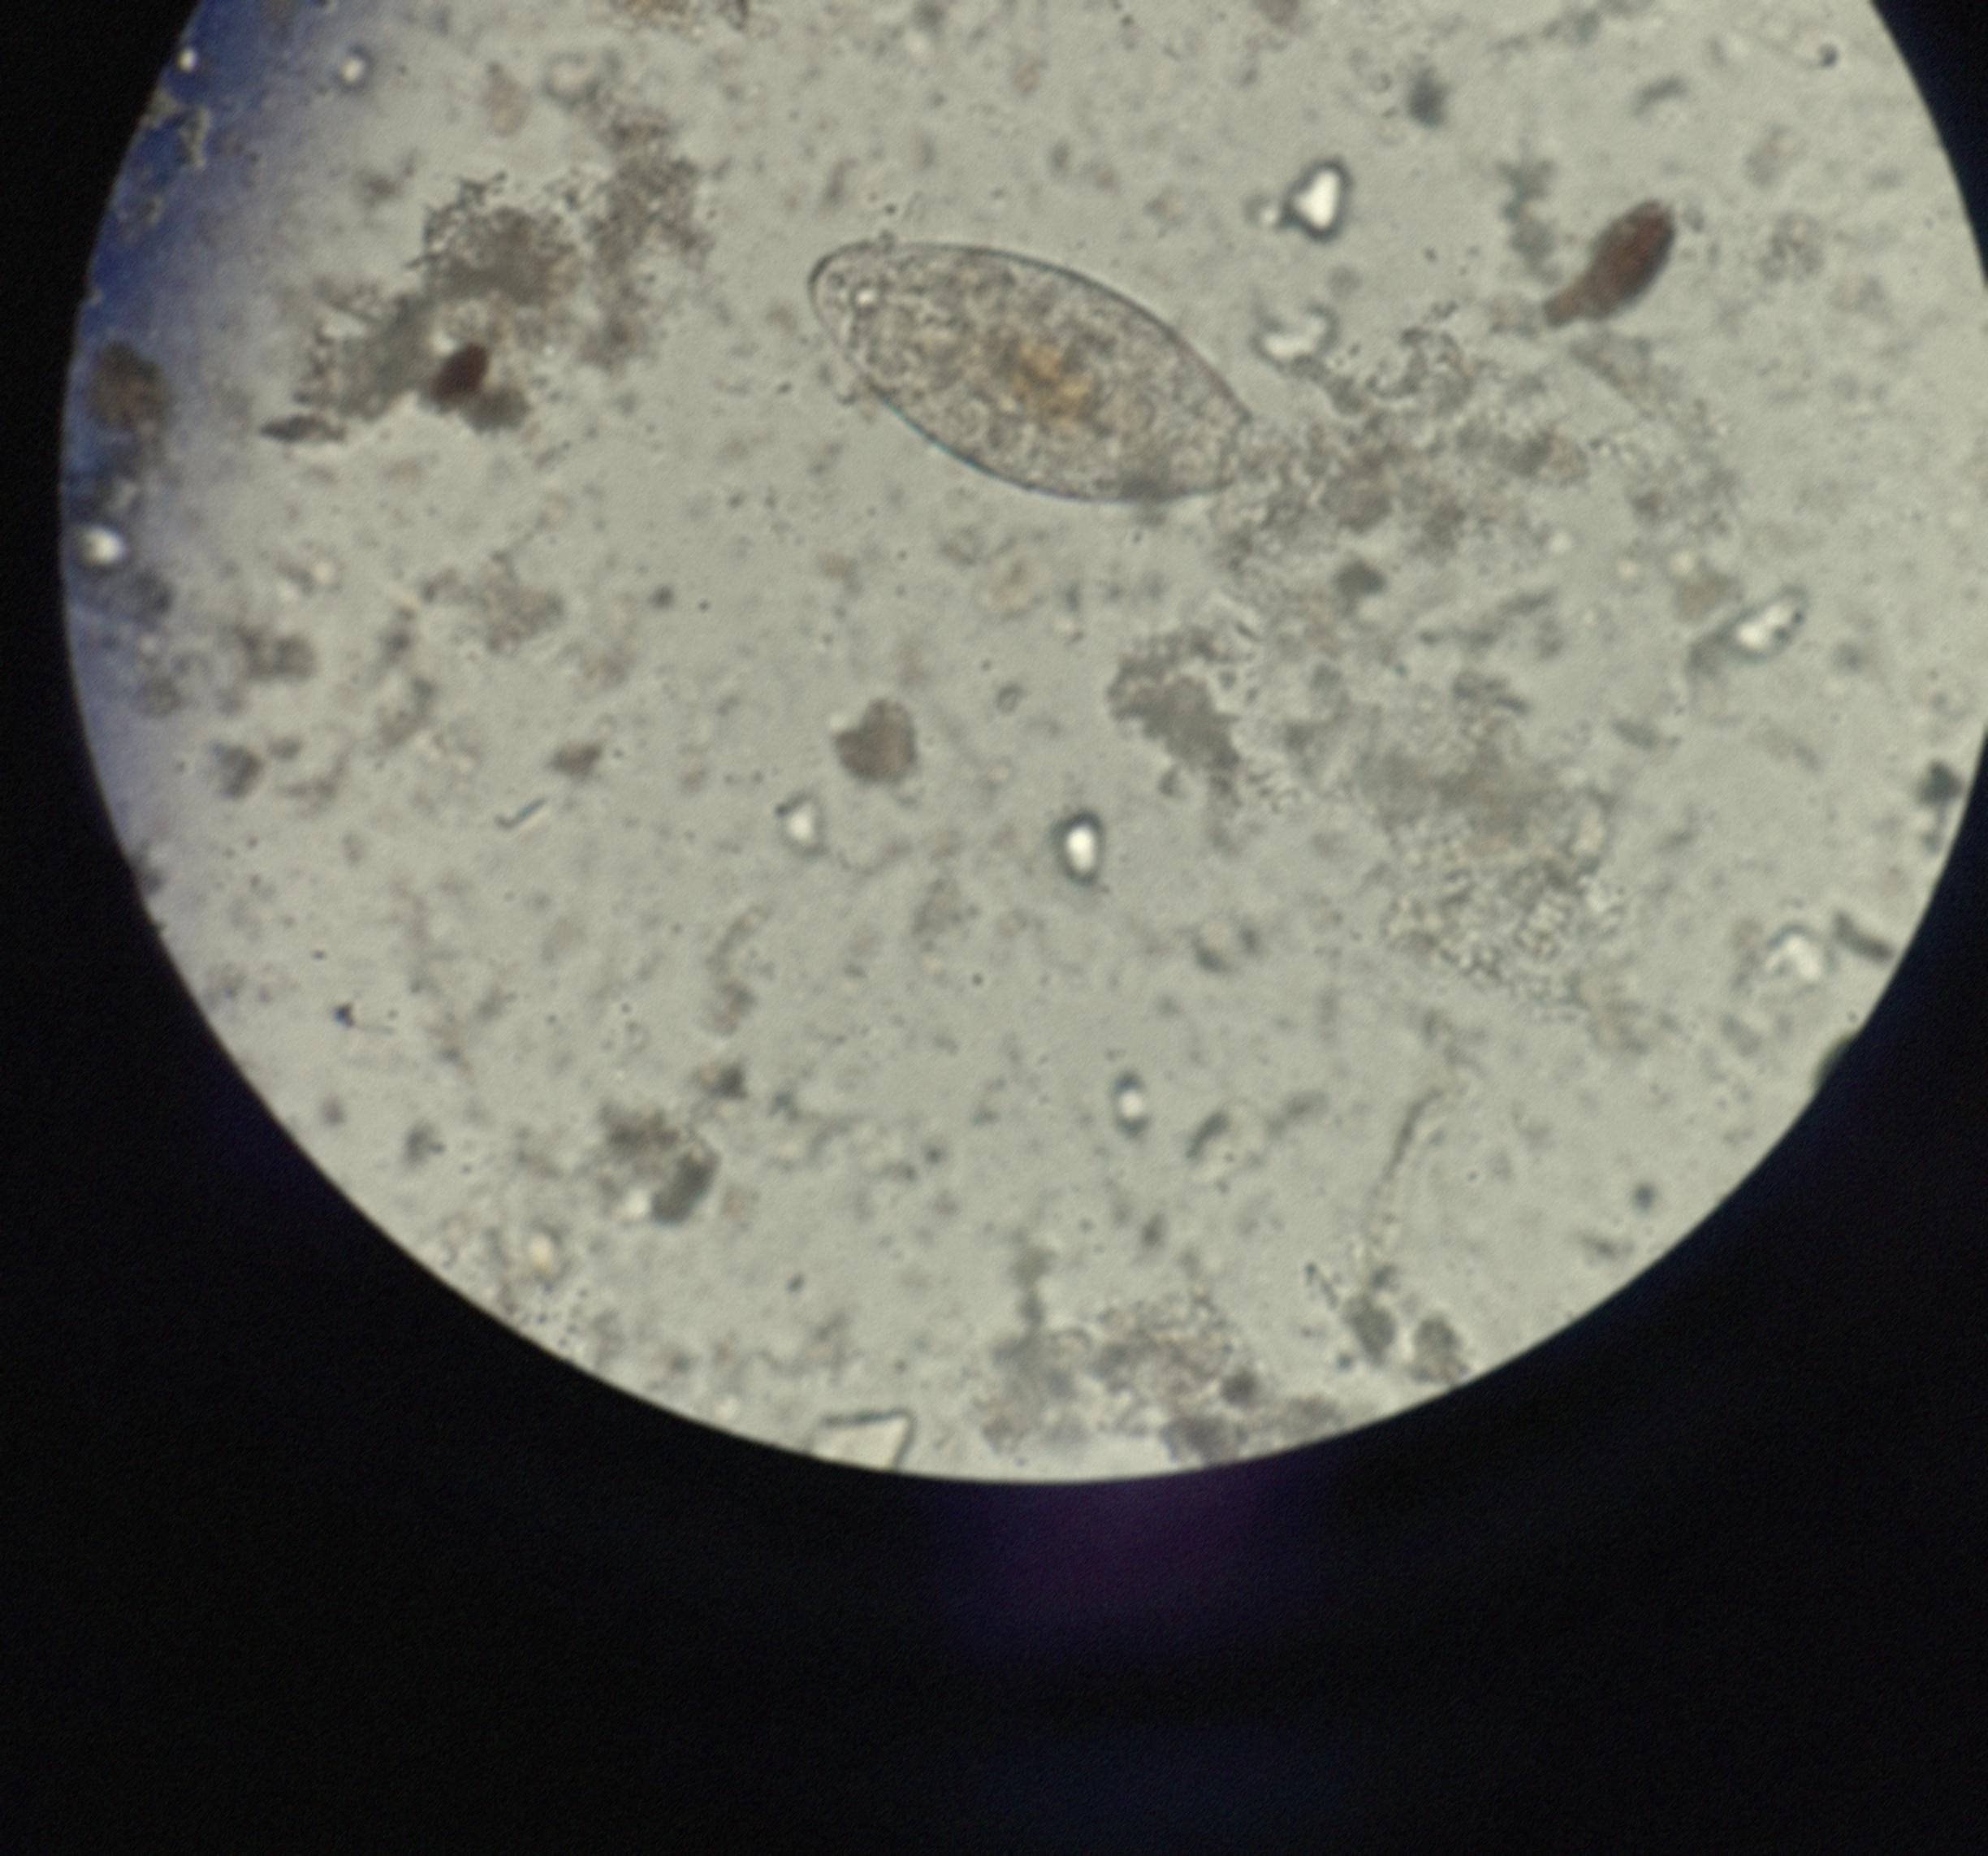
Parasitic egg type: Fasciolopsis buski